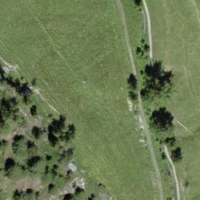
EUNIS habitat code: 23
Species observed at this site:
Euphorbia cyparissias
Gymnadenia conopsea